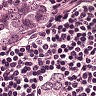
Metastatic tissue present: yes